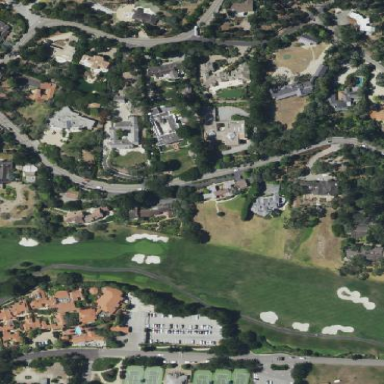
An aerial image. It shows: Area of rough grass used for golf.